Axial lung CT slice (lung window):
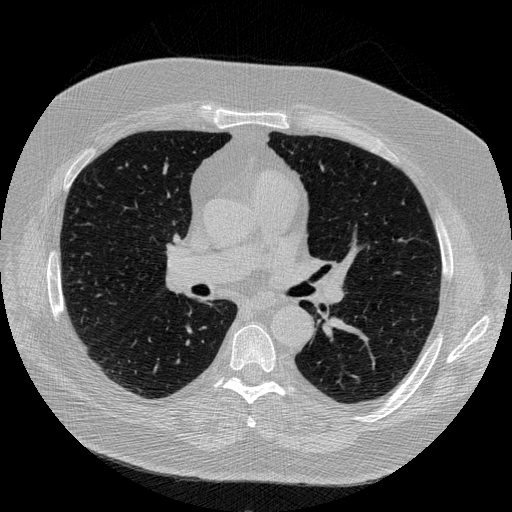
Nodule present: no